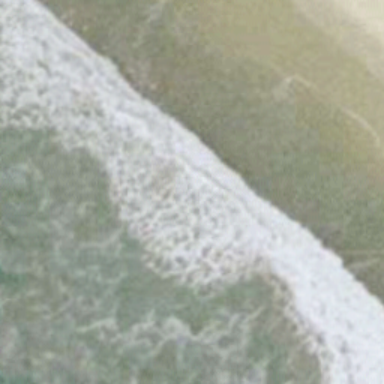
This is a beach with blue sea and sand .